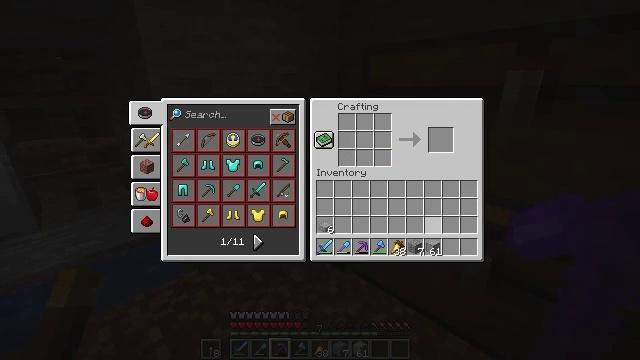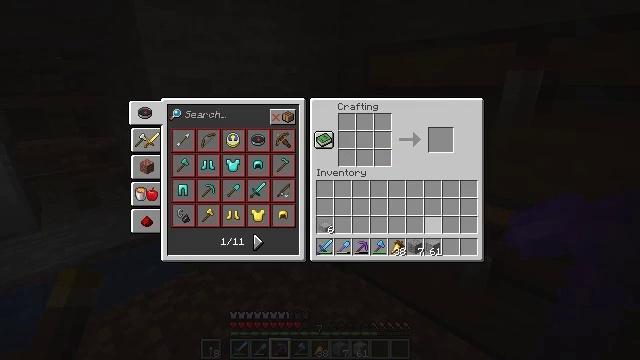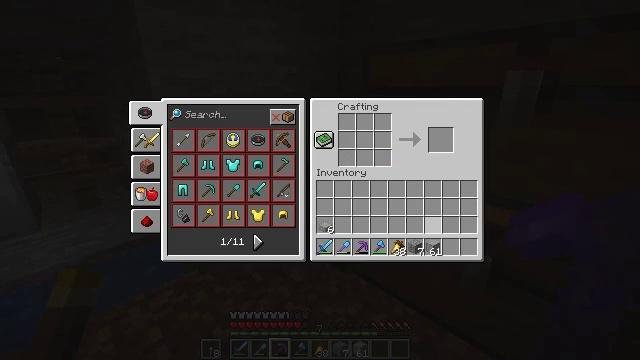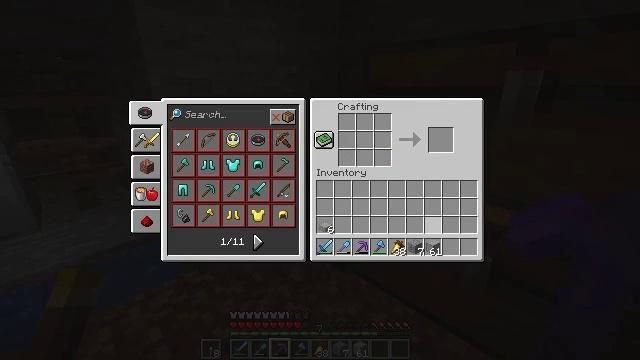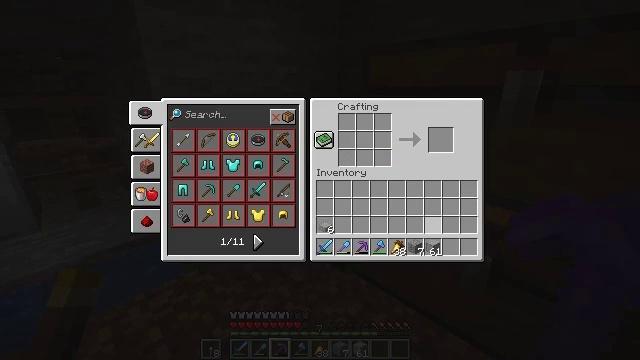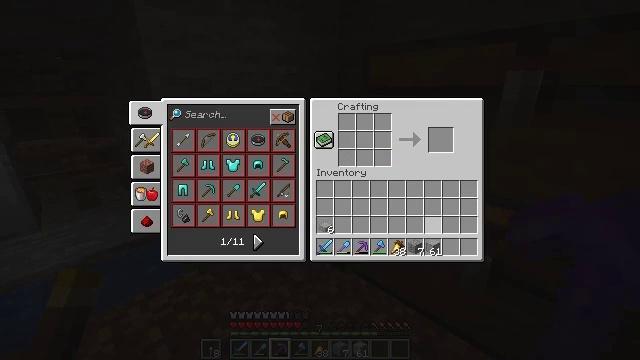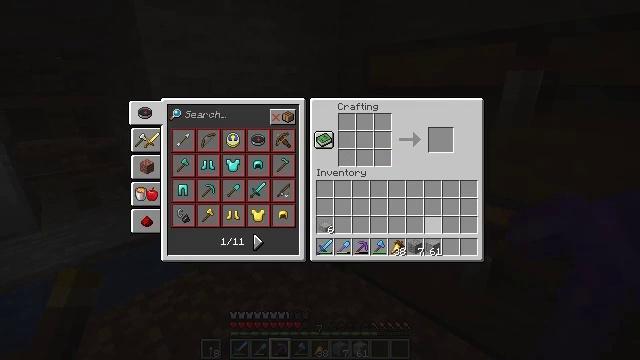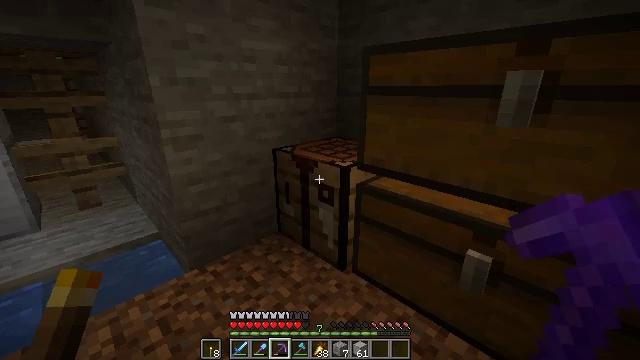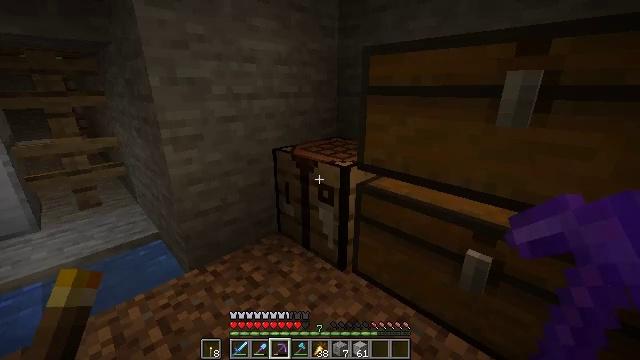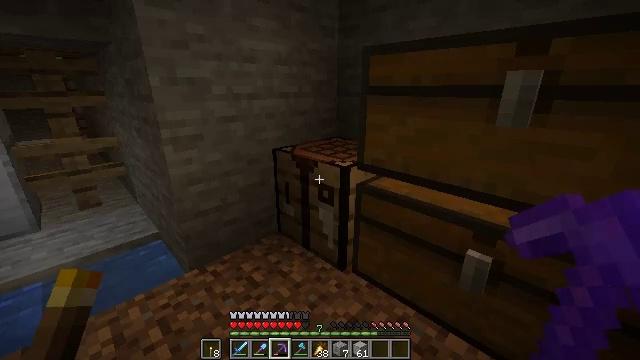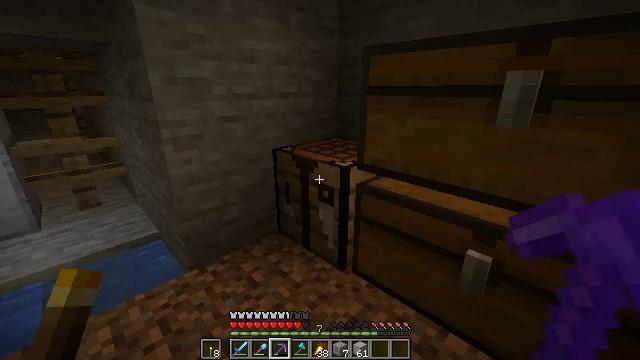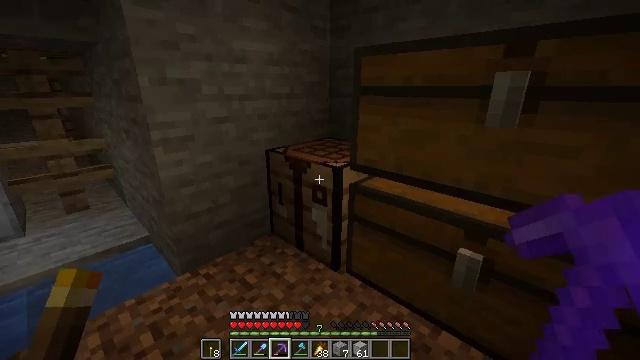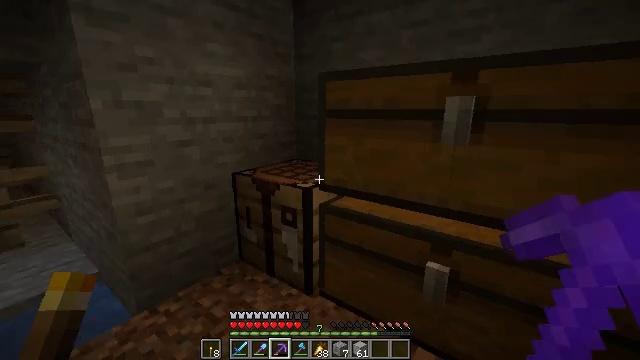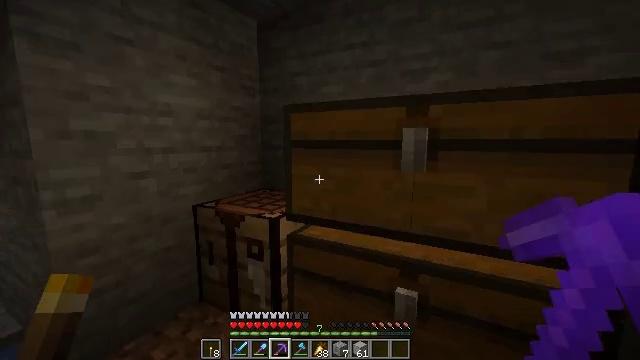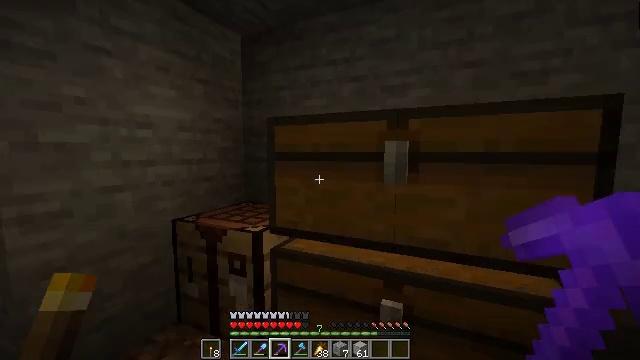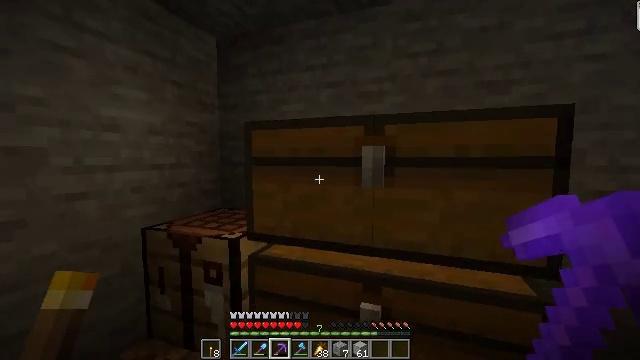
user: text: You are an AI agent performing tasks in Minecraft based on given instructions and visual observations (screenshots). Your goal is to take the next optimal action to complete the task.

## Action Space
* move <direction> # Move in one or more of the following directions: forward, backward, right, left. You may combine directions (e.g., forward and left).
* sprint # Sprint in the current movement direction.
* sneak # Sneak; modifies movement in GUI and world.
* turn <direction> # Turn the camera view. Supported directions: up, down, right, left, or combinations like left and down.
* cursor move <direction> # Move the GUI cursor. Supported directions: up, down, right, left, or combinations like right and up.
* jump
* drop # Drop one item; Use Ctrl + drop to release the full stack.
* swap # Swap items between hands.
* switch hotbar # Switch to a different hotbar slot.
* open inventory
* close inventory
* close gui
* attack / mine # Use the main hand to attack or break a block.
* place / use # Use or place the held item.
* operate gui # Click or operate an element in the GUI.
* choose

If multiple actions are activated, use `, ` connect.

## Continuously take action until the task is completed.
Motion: motion action
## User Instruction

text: Get an iron trapdoor by crafting it in the table.
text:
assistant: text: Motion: no_op
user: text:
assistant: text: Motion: no_op
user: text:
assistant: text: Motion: no_op
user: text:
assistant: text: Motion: no_op
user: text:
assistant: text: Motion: no_op
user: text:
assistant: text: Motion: no_op
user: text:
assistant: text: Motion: no_op
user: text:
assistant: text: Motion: no_op
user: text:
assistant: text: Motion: no_op
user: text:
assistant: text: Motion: no_op
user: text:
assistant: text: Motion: turn right
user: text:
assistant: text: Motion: turn right and up
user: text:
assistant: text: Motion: turn right and up
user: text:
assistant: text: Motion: turn right and up
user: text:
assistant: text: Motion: turn right and up
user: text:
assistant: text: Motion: turn right and up
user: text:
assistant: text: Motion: use / place
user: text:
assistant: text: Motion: use / place
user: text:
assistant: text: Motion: use / place
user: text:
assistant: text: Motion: no_op
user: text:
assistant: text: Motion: no_op
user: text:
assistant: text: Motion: no_op
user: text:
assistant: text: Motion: turn right
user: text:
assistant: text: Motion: turn right and down
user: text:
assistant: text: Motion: turn right
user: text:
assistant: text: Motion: no_op
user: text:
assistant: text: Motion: no_op
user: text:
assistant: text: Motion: no_op
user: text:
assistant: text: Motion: no_op
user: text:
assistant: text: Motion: no_op